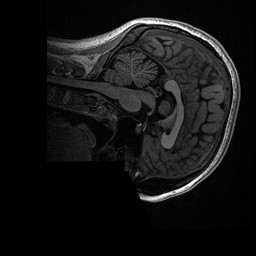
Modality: T1w
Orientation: sagittal
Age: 21
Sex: female
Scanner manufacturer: ge
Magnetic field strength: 3 T
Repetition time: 0.006952 s
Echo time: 0.00292 s